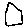
Label: house